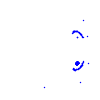
Particle: pion